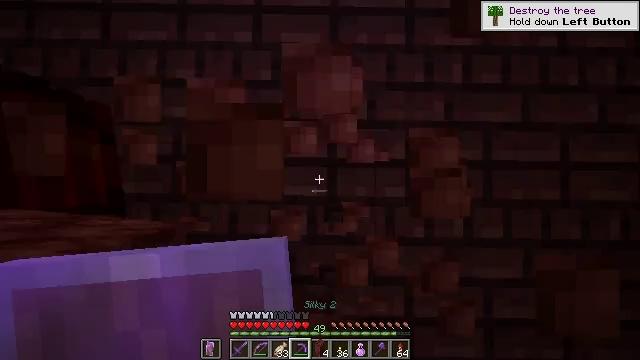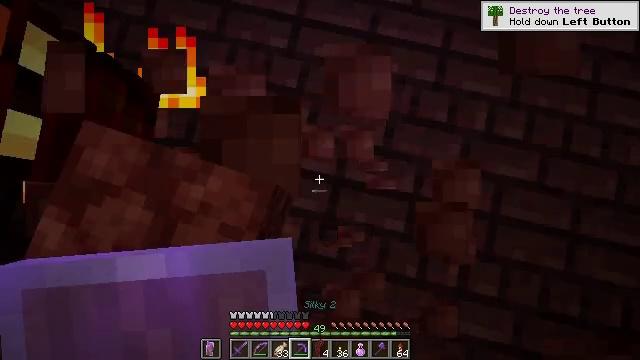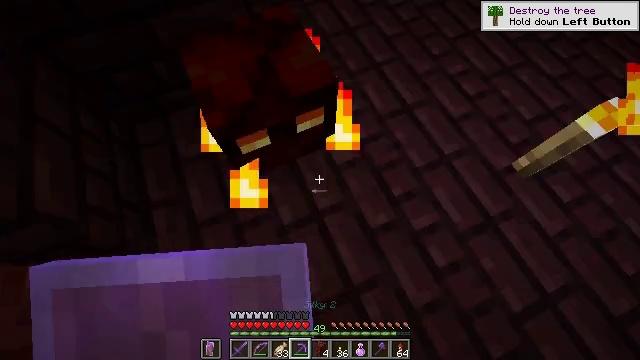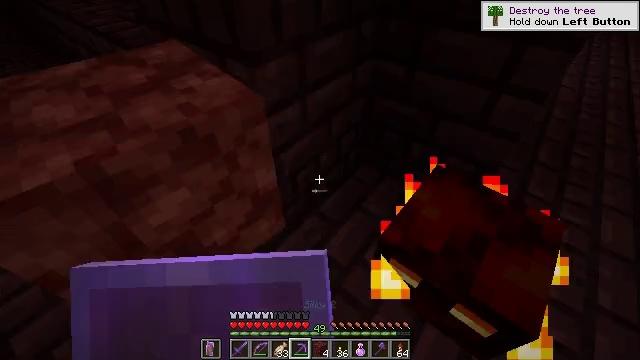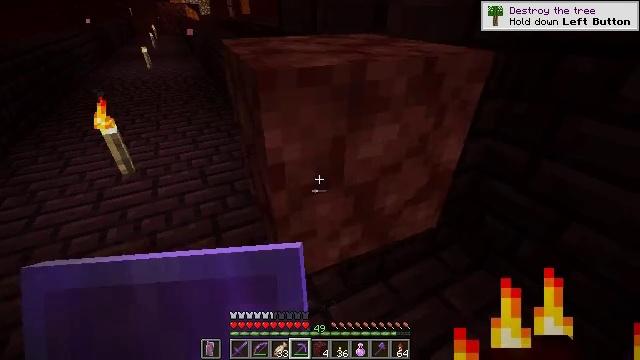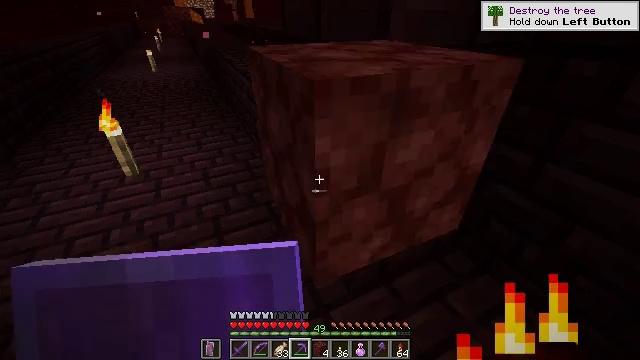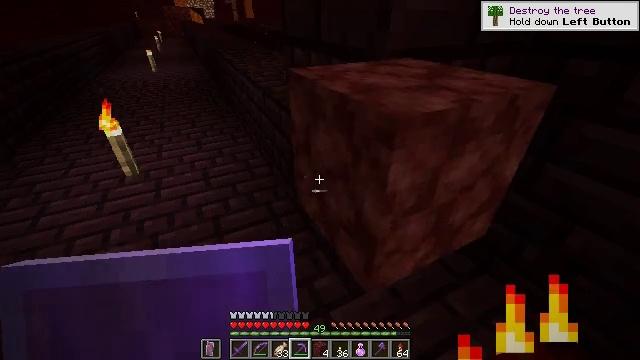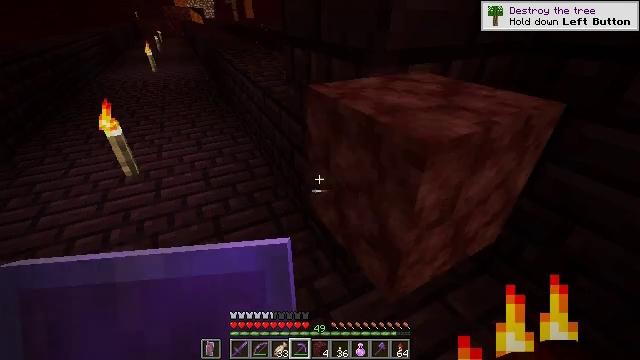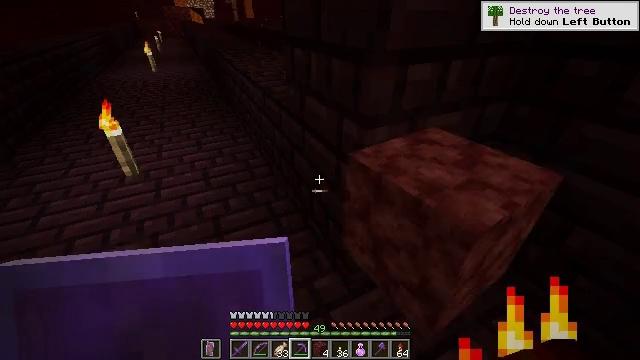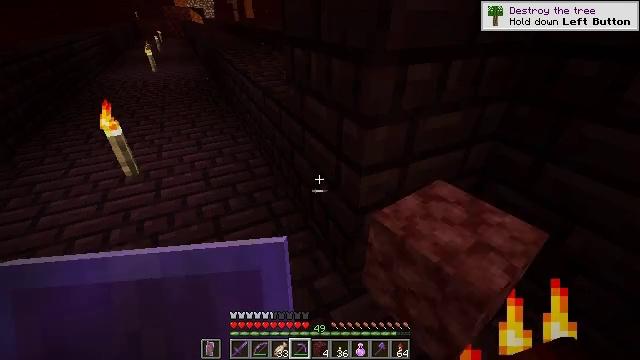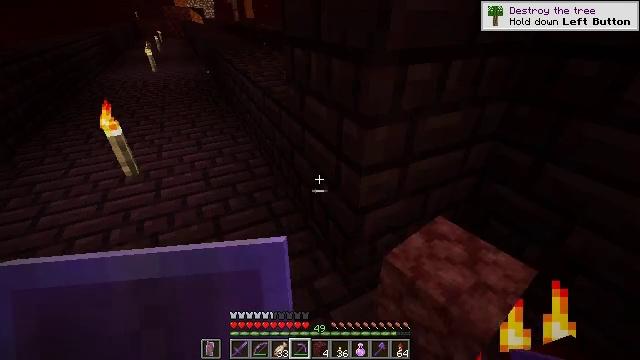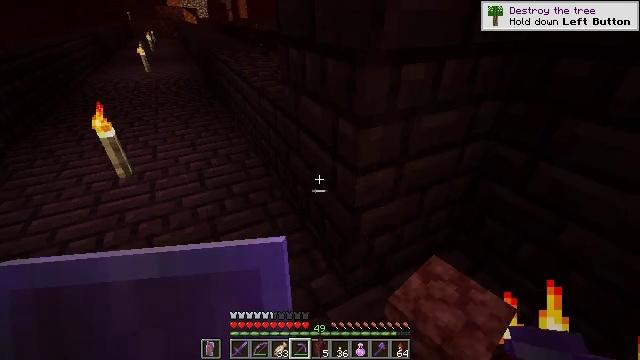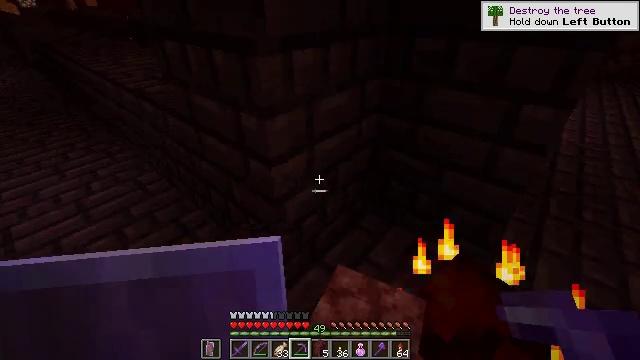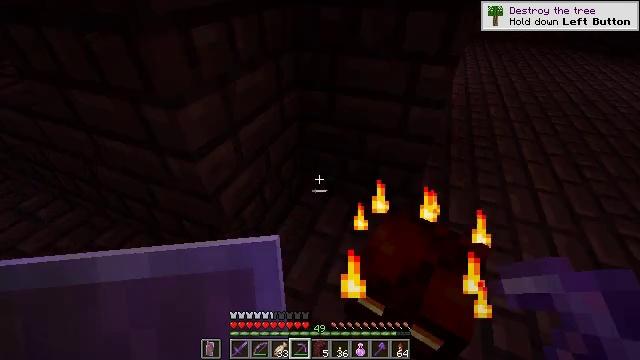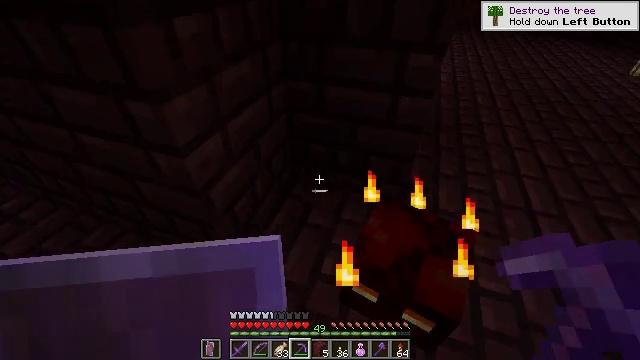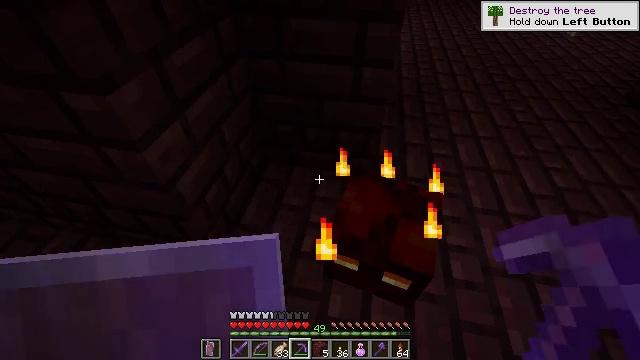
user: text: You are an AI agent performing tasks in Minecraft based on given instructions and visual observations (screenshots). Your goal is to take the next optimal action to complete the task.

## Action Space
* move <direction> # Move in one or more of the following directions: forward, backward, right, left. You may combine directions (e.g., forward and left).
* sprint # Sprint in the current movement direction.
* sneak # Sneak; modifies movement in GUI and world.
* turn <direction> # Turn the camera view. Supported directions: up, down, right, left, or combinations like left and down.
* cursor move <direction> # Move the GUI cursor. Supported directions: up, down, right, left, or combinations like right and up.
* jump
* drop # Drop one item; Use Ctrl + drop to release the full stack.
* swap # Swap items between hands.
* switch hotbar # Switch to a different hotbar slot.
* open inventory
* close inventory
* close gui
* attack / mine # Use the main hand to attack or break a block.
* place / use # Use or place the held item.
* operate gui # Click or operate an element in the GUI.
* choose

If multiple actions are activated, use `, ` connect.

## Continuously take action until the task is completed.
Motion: motion action
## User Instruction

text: Defeat a magma cube.
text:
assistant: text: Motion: turn left and up
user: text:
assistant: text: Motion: turn left and up
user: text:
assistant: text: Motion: turn left and up
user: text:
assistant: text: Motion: turn left and up
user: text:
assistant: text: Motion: no_op
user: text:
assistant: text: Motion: no_op
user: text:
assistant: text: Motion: no_op
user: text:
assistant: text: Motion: no_op
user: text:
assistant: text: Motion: no_op
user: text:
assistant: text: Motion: no_op
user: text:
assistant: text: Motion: turn right
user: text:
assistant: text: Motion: turn right and down
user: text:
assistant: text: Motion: turn right and down
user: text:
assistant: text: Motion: turn right and down
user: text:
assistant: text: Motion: turn right and down
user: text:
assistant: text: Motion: no_op
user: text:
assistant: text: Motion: no_op
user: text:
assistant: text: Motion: no_op
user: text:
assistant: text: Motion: no_op
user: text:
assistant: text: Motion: no_op
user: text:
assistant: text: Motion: no_op
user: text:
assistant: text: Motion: no_op
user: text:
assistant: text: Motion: no_op
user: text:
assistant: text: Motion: turn right
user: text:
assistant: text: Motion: no_op
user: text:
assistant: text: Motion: no_op
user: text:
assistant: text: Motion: no_op
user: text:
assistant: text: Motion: no_op
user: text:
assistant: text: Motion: no_op
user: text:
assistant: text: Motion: no_op